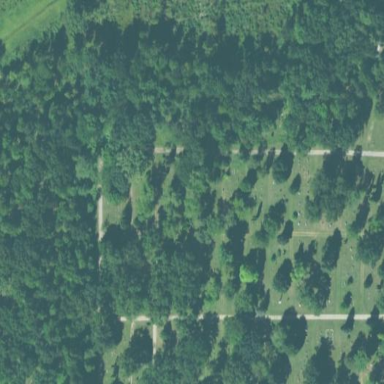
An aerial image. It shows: Cemetery.